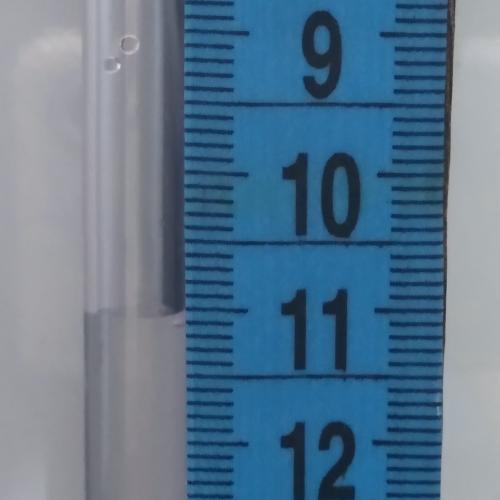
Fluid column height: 11.0 cm